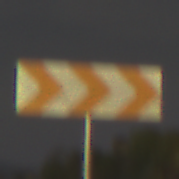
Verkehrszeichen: RichtungstafelnInKurvenGrossLinks
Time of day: Night
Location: Outdoor (Urban)
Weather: PartlyCloudy
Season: NotSpecified
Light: Artificial